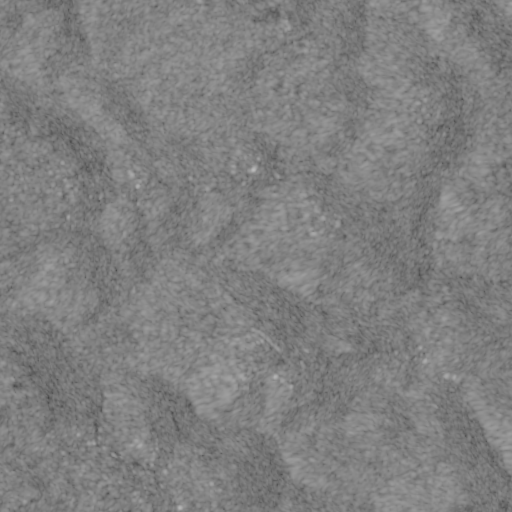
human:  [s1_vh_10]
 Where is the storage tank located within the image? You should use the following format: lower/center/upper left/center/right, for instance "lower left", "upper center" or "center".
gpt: The storage tank is located in the center of the image.
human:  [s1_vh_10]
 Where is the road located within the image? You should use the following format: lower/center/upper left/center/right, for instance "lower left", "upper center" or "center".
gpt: There is no road in the image.

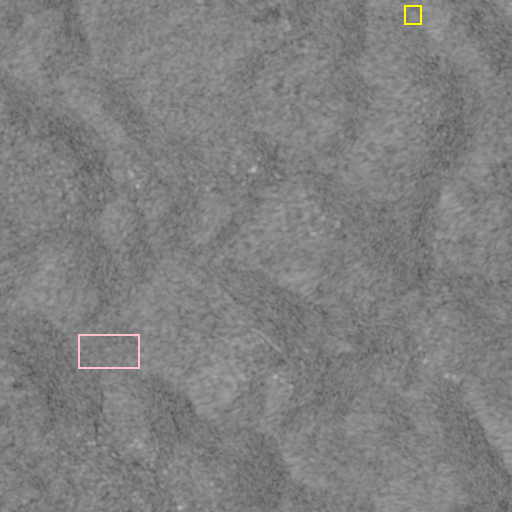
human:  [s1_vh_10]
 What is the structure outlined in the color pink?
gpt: The structure outlined in pink is a crop field.
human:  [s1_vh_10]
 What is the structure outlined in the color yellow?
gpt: The structure outlined in yellow is a park.
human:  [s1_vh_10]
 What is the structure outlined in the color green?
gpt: There is no green outline.